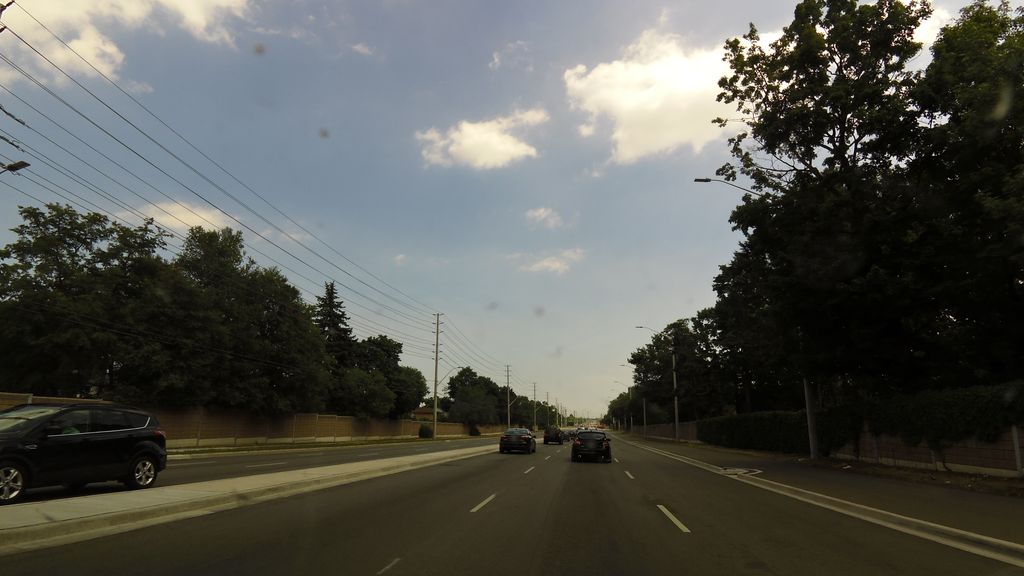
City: toronto